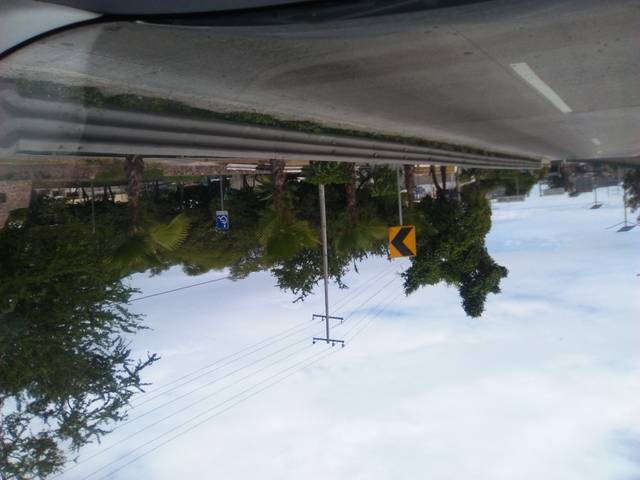
Region: Mexico
Coordinates: 17.547, -99.508